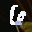
Label: 6